Question: I have to plot 5 lines that overlap in some regions, and I need to be able to see all the lines.
I can think of shifting the lines a bit to allow them to be displayed, but this doesn't seem a very elegante solution. Even so, how could I code such a thing?
Is there any other way to plot multiple overlapping lines while being able to distinguish them at every point?
For exemple, here is one exemple with 3 overlapping lines:

Thank you in advance!
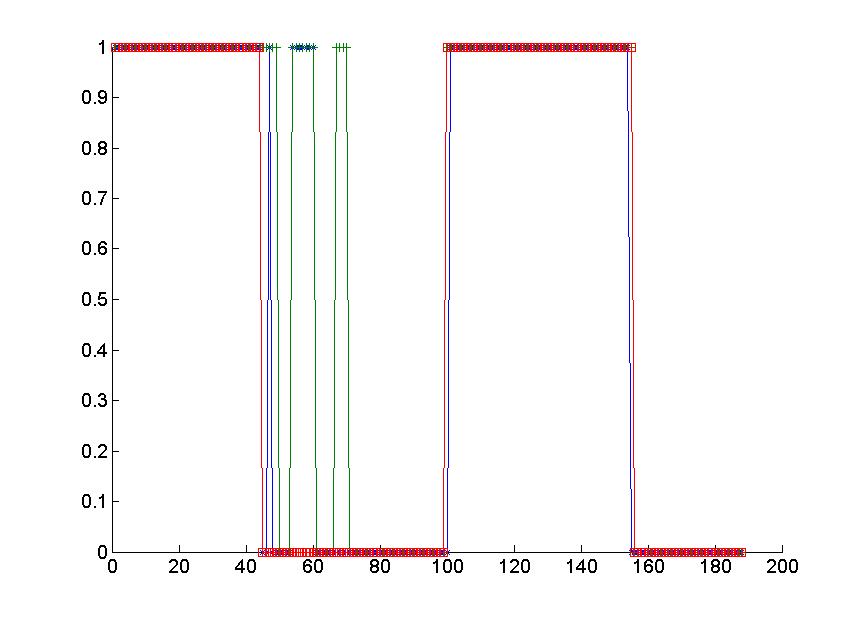
Answer: You may play with 'EraseMode' property of the plot line. The following code example shows how to shift the lines and 'EraseMode' effect:
'''
% First we generate some data
NLines = 2;
NPoints = 50;
LineWidth = 3;
ShiftStep = 1.1;
XData = linspace(0,1,NPoints);
YData = rand(NPoints,NLines);
for k=1:NLines
YData(:,k) = YData(:,k) > (k/(NLines+1));
end
% Then we create plot
figure('color','w');
subplot(3,1,1); plot(XData,YData, 'LineWidth',LineWidth);
ylim([-0.1 1.1]);
title('simple')
subplot(3,1,2); plot(XData,YData+repmat((0:NLines-1)*ShiftStep,NPoints,1), 'LineWidth',LineWidth, 'EraseMode','xor');
ylim([-0.1 1.1+ShiftStep*(NLines-1)]);
title('Shifted vertically')
subplot(3,1,3); plot(XData,YData, 'LineWidth',LineWidth, 'EraseMode','xor');
ylim([-0.1 1.1]);
title('EraseMode = xor')
'''
In my opinion if you have more than three lines similar to your plot, shifting is visually more attractive. Also you may create several axes (Like I did) and plot each line in its own axes, so they will have y-labels set accordingly, but their X-labels will be essentially the same.